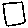
Label: square